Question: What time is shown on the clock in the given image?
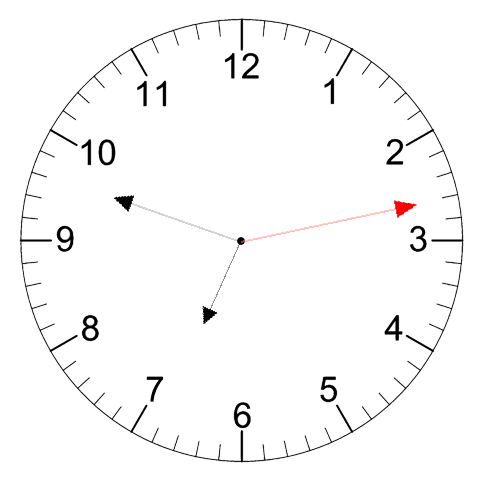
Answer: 06:48:13